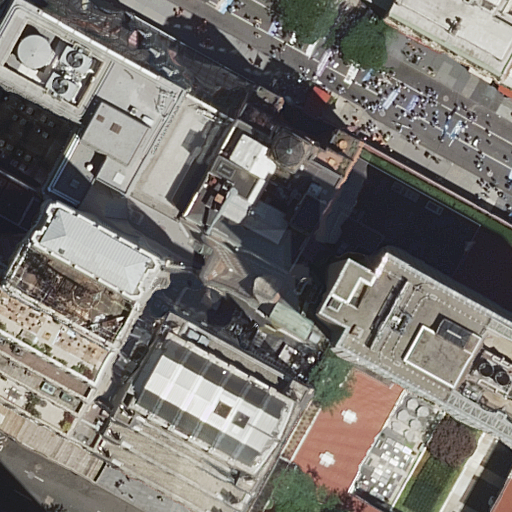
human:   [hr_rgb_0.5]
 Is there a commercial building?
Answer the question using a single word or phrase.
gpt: yes

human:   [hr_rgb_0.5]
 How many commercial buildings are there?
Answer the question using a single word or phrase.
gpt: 1

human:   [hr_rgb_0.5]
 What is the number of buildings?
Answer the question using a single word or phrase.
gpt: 11

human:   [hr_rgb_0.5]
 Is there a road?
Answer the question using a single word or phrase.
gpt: yes

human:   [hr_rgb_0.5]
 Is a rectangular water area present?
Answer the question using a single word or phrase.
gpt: no

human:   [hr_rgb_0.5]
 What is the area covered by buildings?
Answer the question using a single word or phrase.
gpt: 6374m2

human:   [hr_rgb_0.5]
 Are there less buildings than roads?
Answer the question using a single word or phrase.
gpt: no

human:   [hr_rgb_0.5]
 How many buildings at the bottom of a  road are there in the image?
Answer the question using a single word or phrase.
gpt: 6

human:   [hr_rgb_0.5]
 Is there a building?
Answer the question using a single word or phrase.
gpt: yes

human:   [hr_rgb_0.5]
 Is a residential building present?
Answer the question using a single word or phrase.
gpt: yes

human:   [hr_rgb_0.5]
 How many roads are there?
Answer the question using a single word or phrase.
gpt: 2

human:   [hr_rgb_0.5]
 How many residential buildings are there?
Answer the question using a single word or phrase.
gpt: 10

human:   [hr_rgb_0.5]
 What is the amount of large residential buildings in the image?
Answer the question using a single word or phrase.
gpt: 3

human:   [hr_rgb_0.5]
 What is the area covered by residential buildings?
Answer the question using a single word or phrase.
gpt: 3966m2

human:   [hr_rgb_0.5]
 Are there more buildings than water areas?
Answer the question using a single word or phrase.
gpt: yes

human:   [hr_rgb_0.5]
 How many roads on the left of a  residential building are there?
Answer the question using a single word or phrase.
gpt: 1

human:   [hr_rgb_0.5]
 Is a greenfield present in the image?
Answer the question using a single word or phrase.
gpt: no

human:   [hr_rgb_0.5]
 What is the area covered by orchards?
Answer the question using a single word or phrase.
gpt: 0m2

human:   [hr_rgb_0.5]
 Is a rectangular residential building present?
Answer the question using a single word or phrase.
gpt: yes

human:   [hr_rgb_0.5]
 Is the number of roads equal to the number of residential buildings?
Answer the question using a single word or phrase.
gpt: no

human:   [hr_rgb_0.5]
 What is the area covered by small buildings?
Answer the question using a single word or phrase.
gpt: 178m2

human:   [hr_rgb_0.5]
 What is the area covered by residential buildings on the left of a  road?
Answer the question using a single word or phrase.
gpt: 3713m2

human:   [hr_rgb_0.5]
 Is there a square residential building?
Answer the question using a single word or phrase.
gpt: no

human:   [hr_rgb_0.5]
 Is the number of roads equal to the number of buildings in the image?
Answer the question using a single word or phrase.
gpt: no

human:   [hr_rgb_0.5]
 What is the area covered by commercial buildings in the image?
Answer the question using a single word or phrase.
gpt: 2407m2

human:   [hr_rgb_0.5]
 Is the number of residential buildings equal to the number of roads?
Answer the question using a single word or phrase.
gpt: no

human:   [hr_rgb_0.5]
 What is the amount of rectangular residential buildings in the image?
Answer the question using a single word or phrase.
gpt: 6

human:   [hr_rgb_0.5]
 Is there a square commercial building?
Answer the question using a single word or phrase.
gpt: no

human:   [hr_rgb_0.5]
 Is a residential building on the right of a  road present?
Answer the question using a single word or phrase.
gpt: yes

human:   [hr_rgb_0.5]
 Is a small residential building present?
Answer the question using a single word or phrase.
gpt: yes

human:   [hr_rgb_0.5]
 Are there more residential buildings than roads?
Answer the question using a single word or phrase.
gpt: yes

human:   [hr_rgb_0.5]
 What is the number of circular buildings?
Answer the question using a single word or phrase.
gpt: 0

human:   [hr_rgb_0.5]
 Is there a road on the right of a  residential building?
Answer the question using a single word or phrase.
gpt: yes

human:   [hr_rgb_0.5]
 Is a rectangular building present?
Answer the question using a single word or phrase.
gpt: yes

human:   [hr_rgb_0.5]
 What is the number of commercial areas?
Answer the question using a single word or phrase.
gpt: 0

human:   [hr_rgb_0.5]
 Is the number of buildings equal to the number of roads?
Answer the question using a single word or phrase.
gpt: no

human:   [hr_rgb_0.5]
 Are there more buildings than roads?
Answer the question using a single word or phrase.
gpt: yes

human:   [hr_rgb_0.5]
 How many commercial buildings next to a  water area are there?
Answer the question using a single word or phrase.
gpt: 0

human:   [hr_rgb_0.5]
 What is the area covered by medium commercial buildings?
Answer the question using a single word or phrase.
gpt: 0m2

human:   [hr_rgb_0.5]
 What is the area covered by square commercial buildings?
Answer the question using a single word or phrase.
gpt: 0m2

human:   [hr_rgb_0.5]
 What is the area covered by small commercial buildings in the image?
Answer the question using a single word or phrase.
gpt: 0m2

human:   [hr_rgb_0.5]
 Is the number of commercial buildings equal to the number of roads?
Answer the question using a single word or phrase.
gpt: no

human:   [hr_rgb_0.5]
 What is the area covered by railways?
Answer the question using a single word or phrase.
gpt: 0m2

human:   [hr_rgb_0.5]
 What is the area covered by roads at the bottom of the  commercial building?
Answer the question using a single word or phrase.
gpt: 0m2

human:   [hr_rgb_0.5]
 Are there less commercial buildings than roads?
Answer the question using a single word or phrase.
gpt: yes

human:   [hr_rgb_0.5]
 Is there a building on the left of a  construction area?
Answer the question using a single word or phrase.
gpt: no

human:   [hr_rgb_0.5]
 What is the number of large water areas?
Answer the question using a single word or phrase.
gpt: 0

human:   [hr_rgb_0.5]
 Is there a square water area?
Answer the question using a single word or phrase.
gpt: no

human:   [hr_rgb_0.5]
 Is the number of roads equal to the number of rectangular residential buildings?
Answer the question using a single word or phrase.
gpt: no

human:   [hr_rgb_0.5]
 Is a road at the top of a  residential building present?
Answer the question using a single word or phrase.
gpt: yes

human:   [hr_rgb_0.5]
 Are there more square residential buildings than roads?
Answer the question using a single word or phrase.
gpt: no

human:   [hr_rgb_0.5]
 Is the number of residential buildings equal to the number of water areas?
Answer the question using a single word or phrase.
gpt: no

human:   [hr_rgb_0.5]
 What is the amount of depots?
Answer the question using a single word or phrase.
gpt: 0

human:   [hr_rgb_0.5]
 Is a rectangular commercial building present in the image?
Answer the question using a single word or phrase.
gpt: no

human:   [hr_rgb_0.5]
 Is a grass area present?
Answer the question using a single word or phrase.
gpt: no

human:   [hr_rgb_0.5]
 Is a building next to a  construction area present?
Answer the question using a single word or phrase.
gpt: no

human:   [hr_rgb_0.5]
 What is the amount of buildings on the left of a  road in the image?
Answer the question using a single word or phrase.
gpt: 7

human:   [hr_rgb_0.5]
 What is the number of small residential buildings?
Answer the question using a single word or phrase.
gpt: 5

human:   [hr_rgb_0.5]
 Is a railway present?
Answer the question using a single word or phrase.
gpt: no

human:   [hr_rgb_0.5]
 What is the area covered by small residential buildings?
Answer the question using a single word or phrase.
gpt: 178m2

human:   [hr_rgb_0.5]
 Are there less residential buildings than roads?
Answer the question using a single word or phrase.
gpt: no

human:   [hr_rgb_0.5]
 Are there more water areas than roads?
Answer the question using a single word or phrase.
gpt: no

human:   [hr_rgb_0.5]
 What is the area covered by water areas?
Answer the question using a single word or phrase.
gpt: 0m2

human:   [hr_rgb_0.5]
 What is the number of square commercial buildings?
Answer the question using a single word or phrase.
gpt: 0